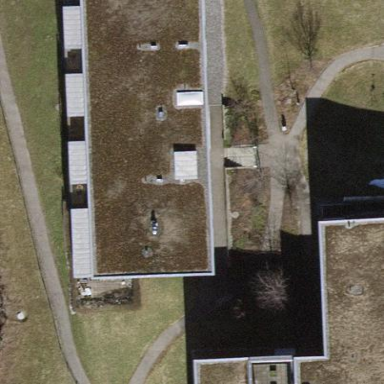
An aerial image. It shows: View of apartment building.